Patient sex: F
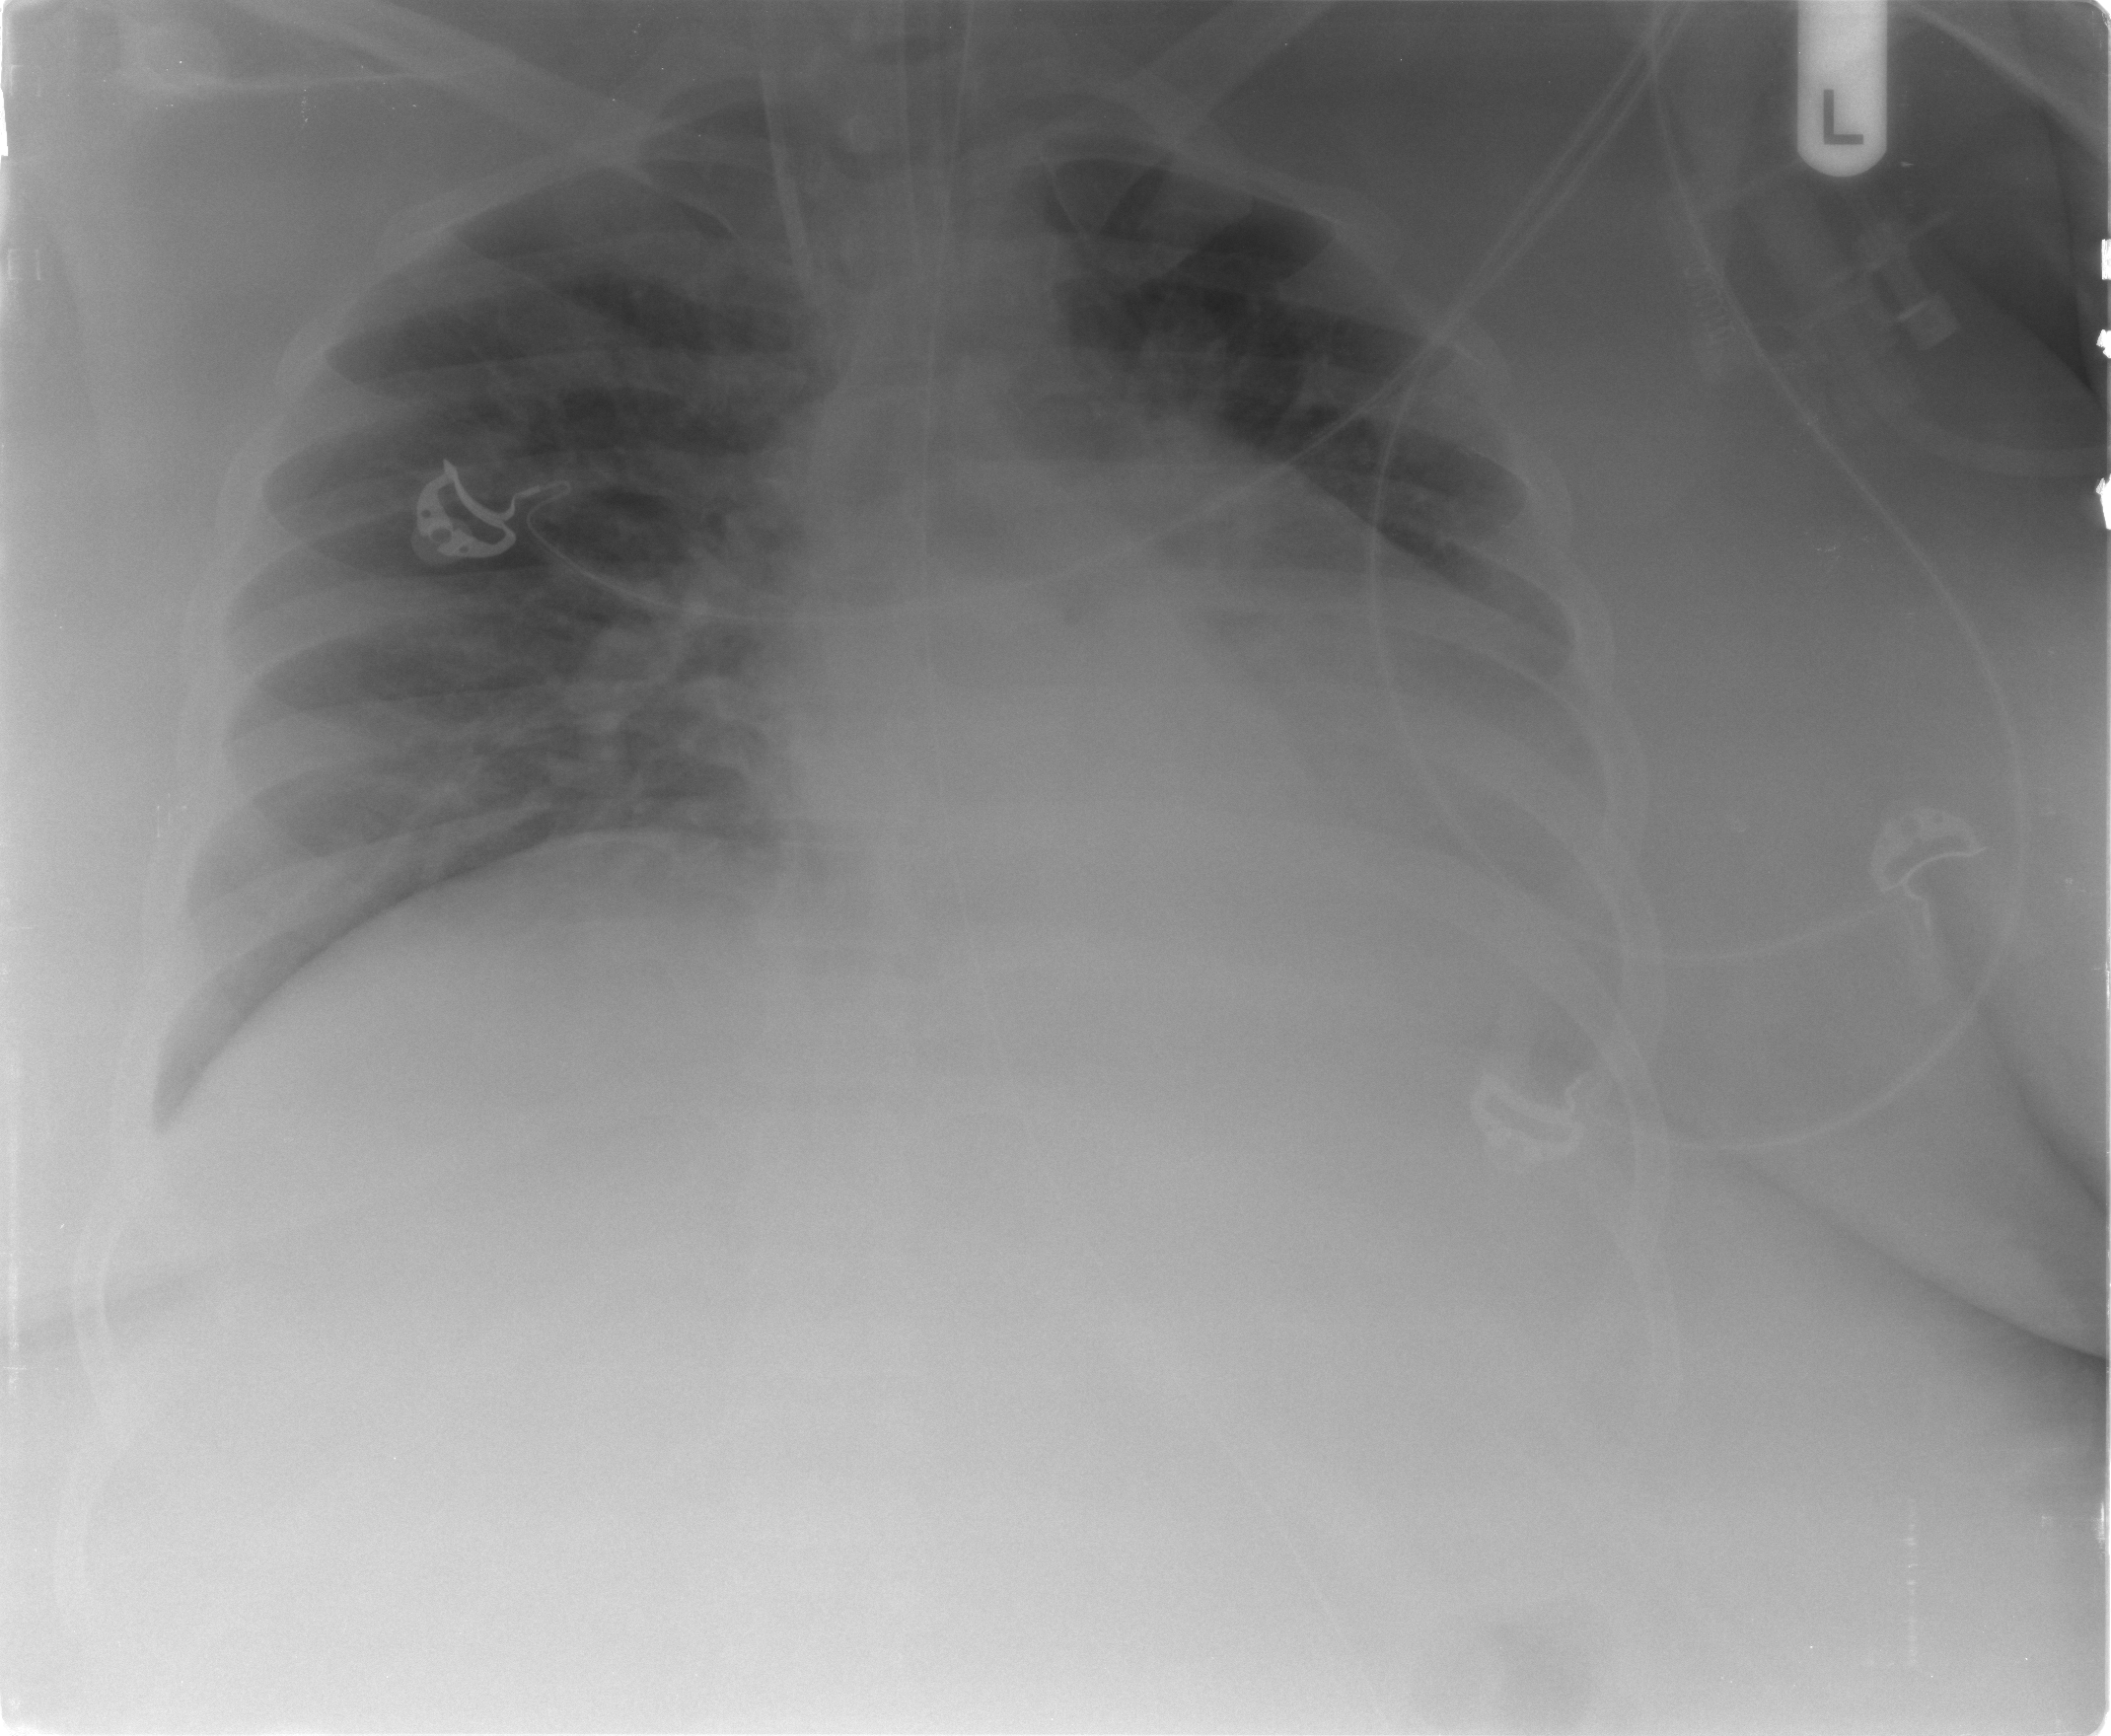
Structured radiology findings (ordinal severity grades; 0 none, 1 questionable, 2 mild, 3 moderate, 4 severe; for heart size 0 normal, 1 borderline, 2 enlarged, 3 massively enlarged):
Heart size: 1
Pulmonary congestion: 0
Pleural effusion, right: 0
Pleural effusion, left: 2
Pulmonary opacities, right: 0
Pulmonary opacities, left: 2
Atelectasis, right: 0
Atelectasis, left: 3